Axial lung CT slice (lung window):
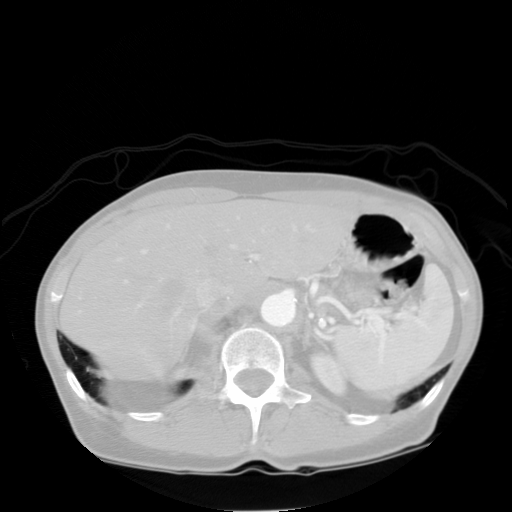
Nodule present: no